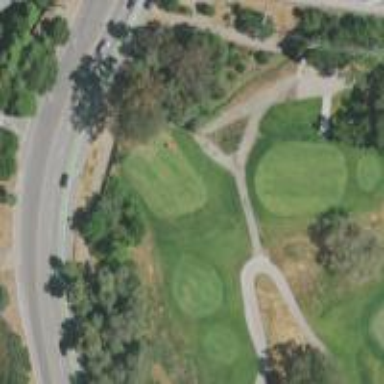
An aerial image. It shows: Service road designated as golf cart path.